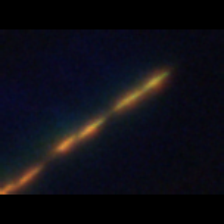
Taxon: Psuedo-nitzschia
Group: Diatoms